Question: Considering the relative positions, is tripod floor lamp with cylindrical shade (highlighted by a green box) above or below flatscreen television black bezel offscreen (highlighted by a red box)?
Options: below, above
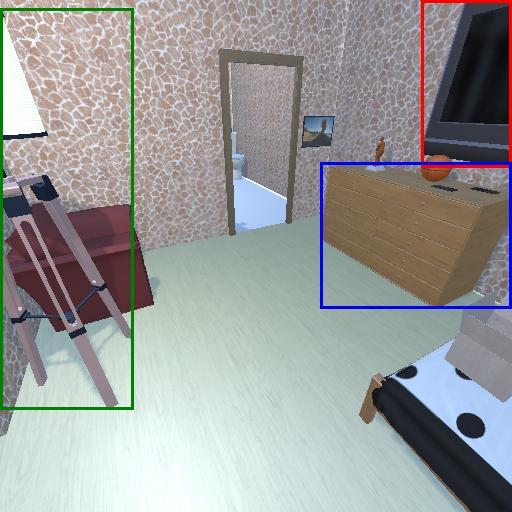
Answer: below